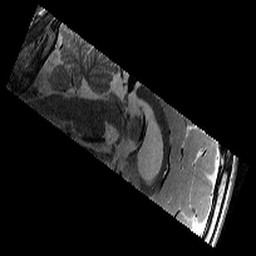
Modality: T2w
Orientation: sagittal
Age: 13
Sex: male
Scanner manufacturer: siemens
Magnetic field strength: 3 T
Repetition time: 8.46 s
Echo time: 0.067 s